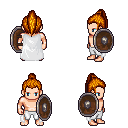
a pixel art fantasy rpg character, male body template, human, light skin, white cape, white pants, dark blonde long topknot hairstyle, shield, four views (front, back, left, right), 2x2 character sprite sheet, small pixel art, hard edges, no anti-aliasing